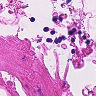
Metastatic tissue present: no